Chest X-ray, AP view. Patient: 37 years old, sex F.
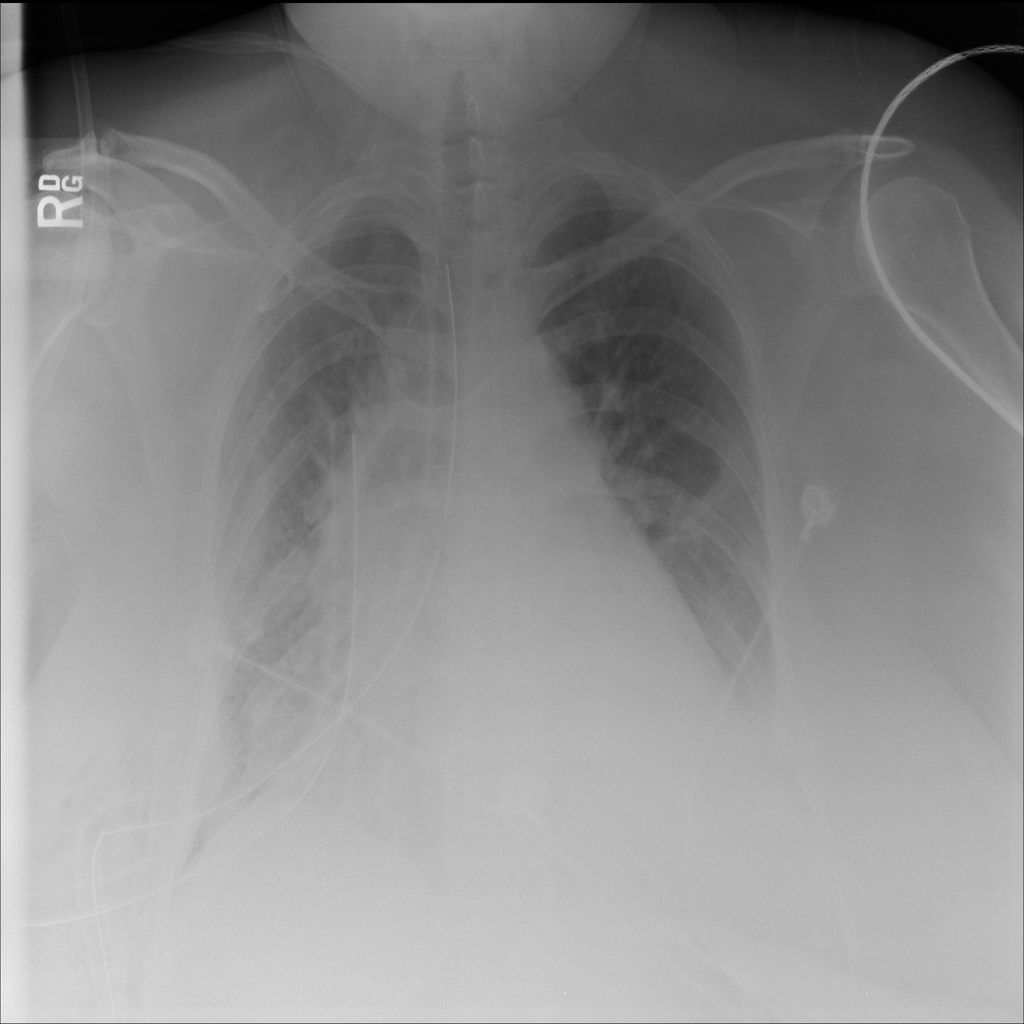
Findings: No Finding